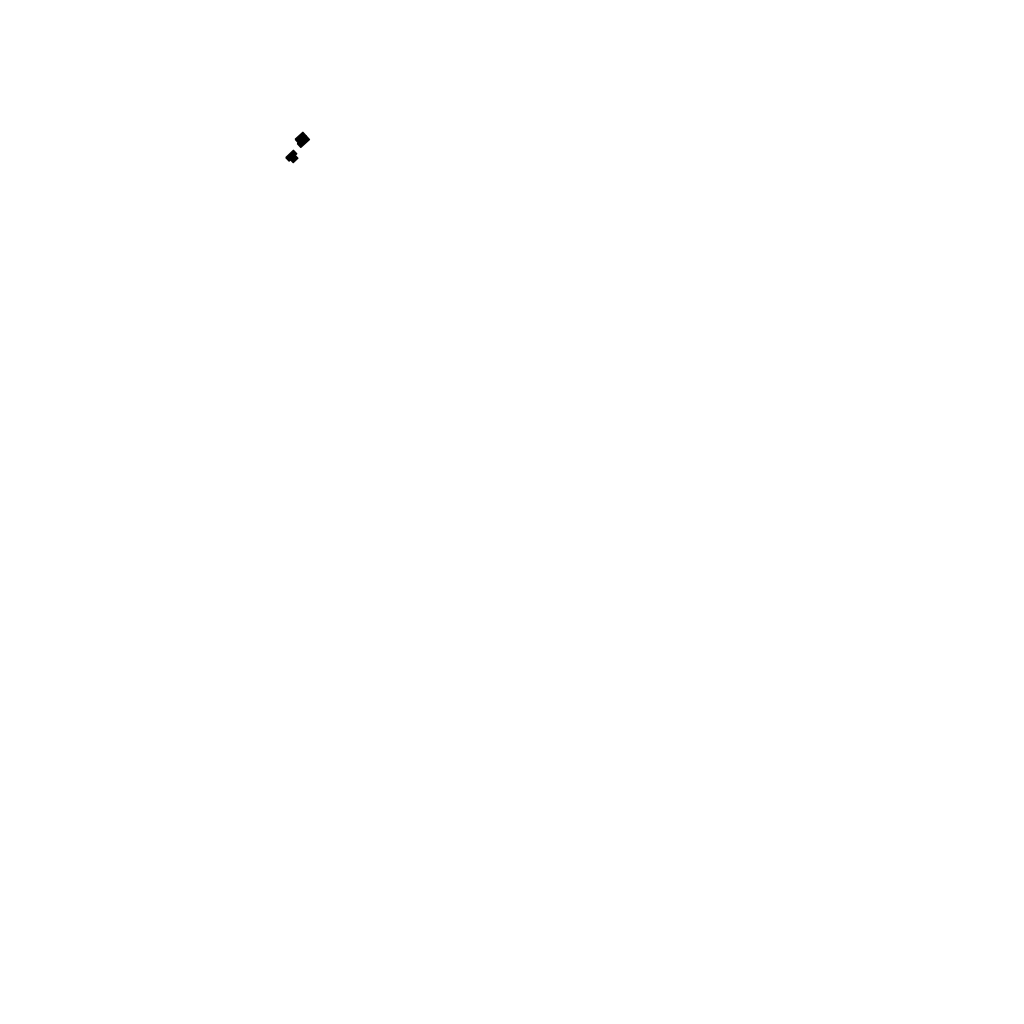
Tags: overhead vector_map, agriculture, individual_rise, density_2, Building, 1.0 km²